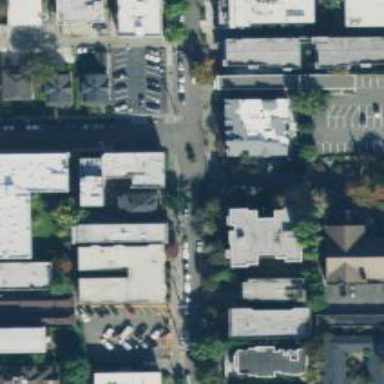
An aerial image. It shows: Residential road with separate sidewalk.